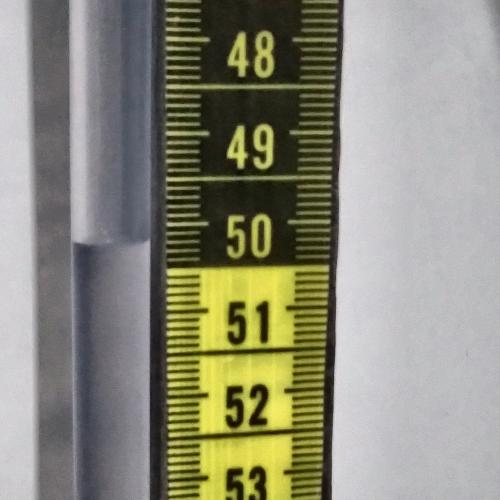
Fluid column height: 50.2 cm